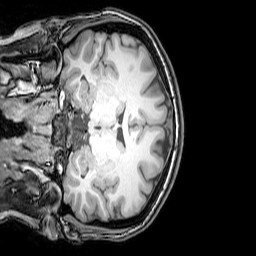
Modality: T1w
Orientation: coronal
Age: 22
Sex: female
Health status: healthy
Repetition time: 0.081 s
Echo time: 0.037 s